Широко известен общий физический принцип — всякая система стремится к уменьшению своей потенциальной энергии, а устойчивому положению равновесия соответствует состояние с минимальным ее значением. В данной задаче рассматривается взаимодействие жидкости с поверхностью твердого тела. Для описания такого взаимодействия вводят следующие параметры:$\sigma_0$ — поверхностное натяжение на границе жидкости с газом;$\sigma_1$ — поверхностное натяжение на границе жидкости с твердым телом;$\sigma_2$ — поверхностное натяжение на границе твердого тела с газом;$\theta$ — краевой угол (угол смачивания). Величины $\sigma_0$, $\sigma_1$, $\sigma_2$ имеют смысл поверхностной энергии, приходящейся на единицу площади контакта сред.Во всех частях задачи используйте следующие численные значения для воды:поверхностное натяжение $\sigma_0=0.072~\frac{Н}{м}$;краевой угол $\theta=20^{\circ}$;плотность жидкости $\rho=1.0\cdot 10^3~\frac{кг}{м^3}$;ускорение свободного падения $g=9.8~\frac{м}{с^2}$.
Докажите, что изменение поверхностной энергии на границе жидкости и твердого тела определяется формулой $$\Delta U_S=-\sigma_0\cos\theta\Delta S, \tag{1}$$ где $\Delta S$ — изменение площади соприкосновения жидкости с твердым телом. Открытая трубка с внутренним радиусом $R=1.0~мм$ опущена вертикально так, что ее нижний конец касается поверхности воды. Пусть уровень воды в трубке находится на некоторой высоте $h$, не обязательно соответствующей положению равновесия.
Запишите формулу для изменения поверхностной энергии $\Delta U_S$ системы при дополнительном поднятии воды в трубке на малую высоту $\Delta h$.
Запишите формулу для изменения потенциальной энергии жидкости в поле тяжести $\Delta U_G$ при дополнительном поднятии воды в трубке на малую высоту $\Delta h$.
Используя принцип минимума потенциальной энергии, найдите высоту подъема воды в трубке $h_0$ в состоянии равновесия. Рассчитайте численное значение этой величины. В воду вертикально опущена длинная коническая трубка, так что ее нижний конец опущен в воду. Внутренний радиус трубки в ее нижнем основании равен $R=1.0~мм$, а в верхнем основании — близок к нулю. Стенки трубки составляют угол $\alpha$ с вертикалью.  Пусть уровень воды в трубке находится на некоторой высоте $h$, не обязательно соответствующей положению равновесия.
Запишите формулу для изменения поверхностной энергии $\Delta U_S$ системы при дополнительном поднятии воды в трубке на малую высоту $\Delta h$.
Запишите формулу для изменения потенциальной энергии жидкости в поле тяжести $\Delta U_G$ при дополнительном поднятии воды в трубке на малую высоту $\Delta h$.
Получите уравнение для определения высоты подъема воды в трубке $h_1$ в состоянии равновесия и выразите параметры этого уравнения через $\sigma_0$, $\theta$, $\alpha$ и найденную в п.2.3 высоту $h_0$.
Пусть угол $\alpha=1.1\cdot 10^{-2}~рад$. Трубку частично заполняют водой до некоторого уровня $H$. Найдите зависимость установившейся высоты уровня воды в трубке от $H$.
Укажите диапазон углов $\alpha$ (и его численные значения) при котором вода полностью заполнит трубку. Бутылка заполнена водой и перевернута вертикально пробкой вниз. В пробке проделаны два одинаковых круглых отверстия, радиусы которых равны $R$.
При каком минимальном значении радиусов отверстий вода начнет вытекать из бутылки? Небольшую выпуклость сферической формы можно приближенно описать функцией$$z=h\left(1-\frac{r^2}{R^2}\right),$$где $R$ — радиус выпуклости, $h$ — ее высота, причем $h\ll R$.Тогда с точностью до малых величин высшего порядка: площадь ее сферической части равна$$S=\pi(R^2+h^2),$$а потенциальная энергия в поле тяжести$$U=\frac{\pi R^2 h^2}{6}\rho g.$$
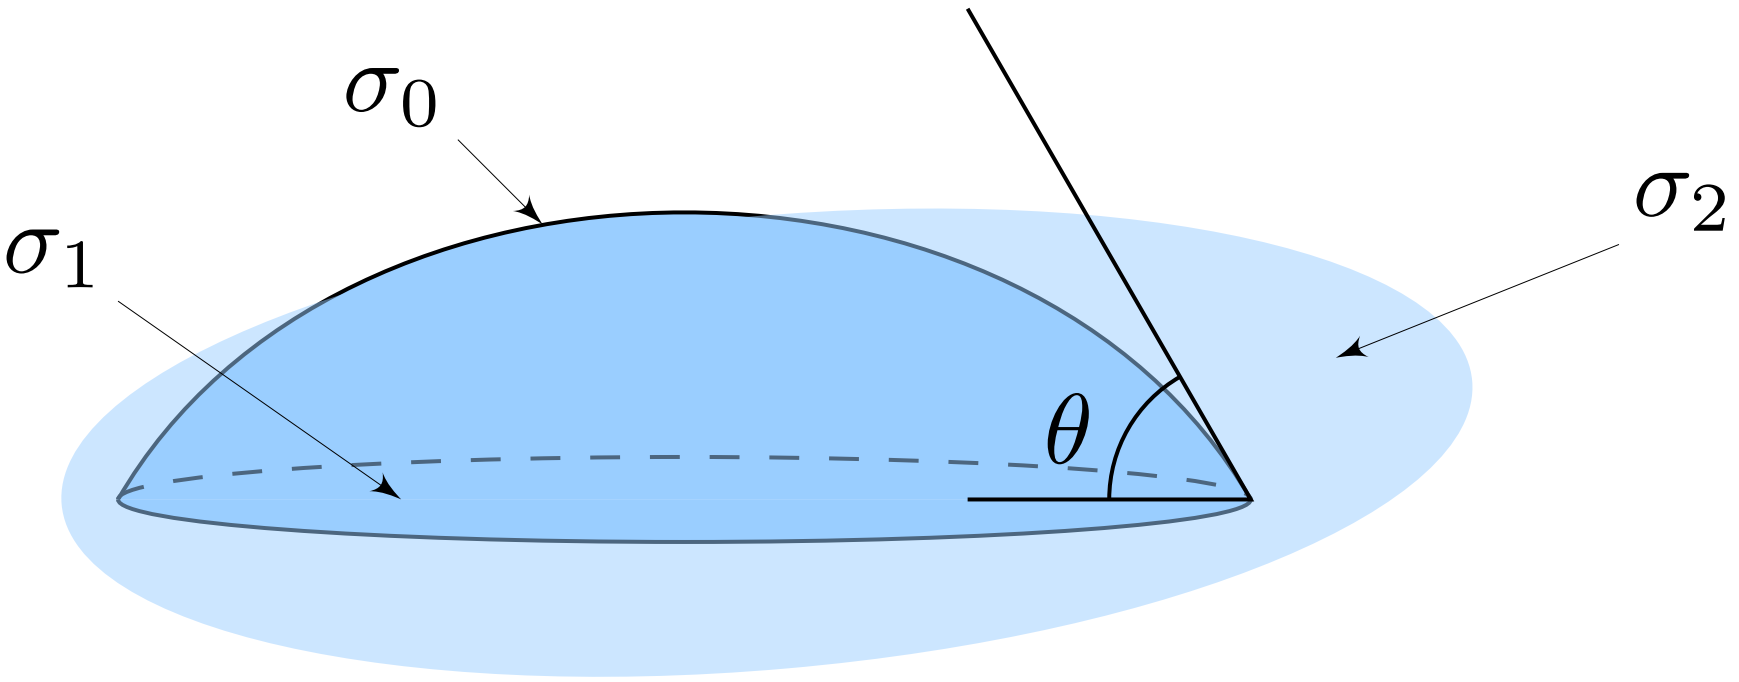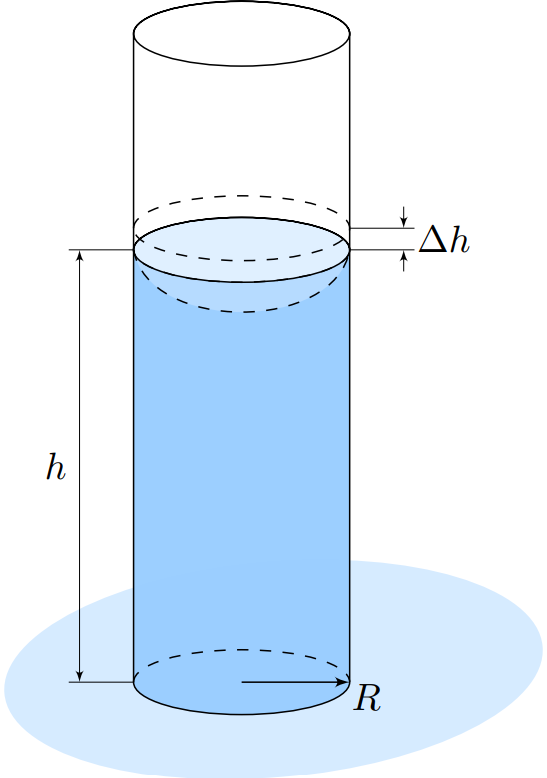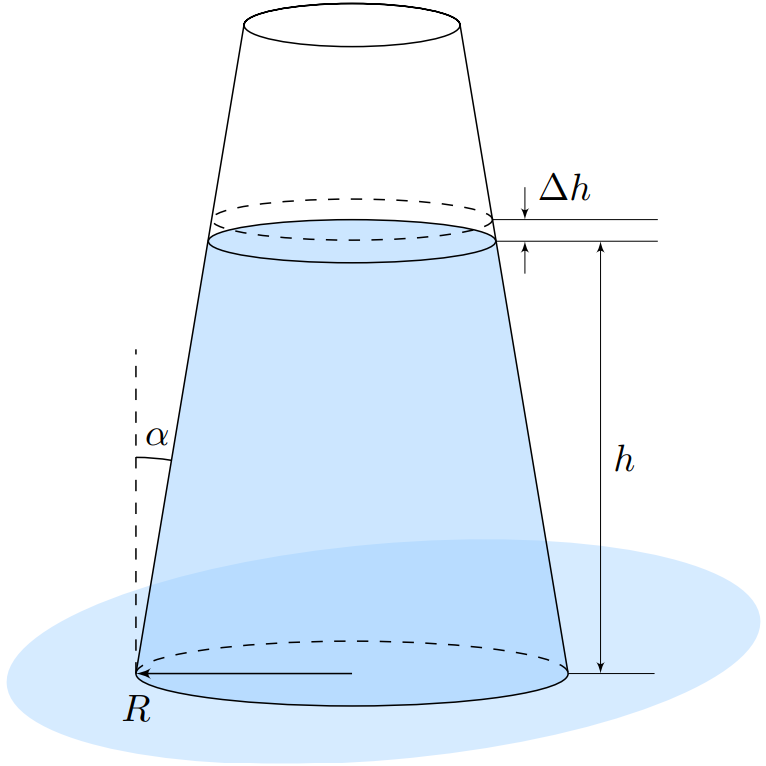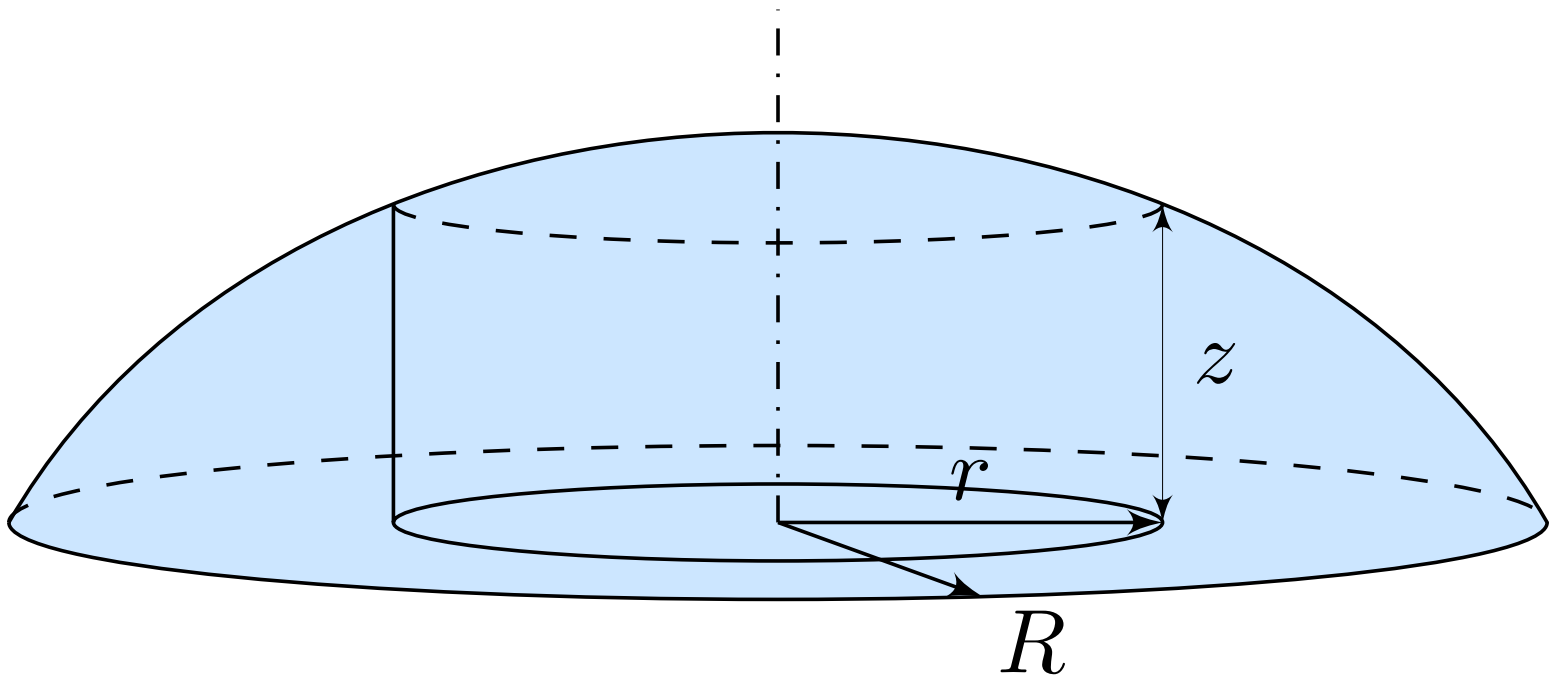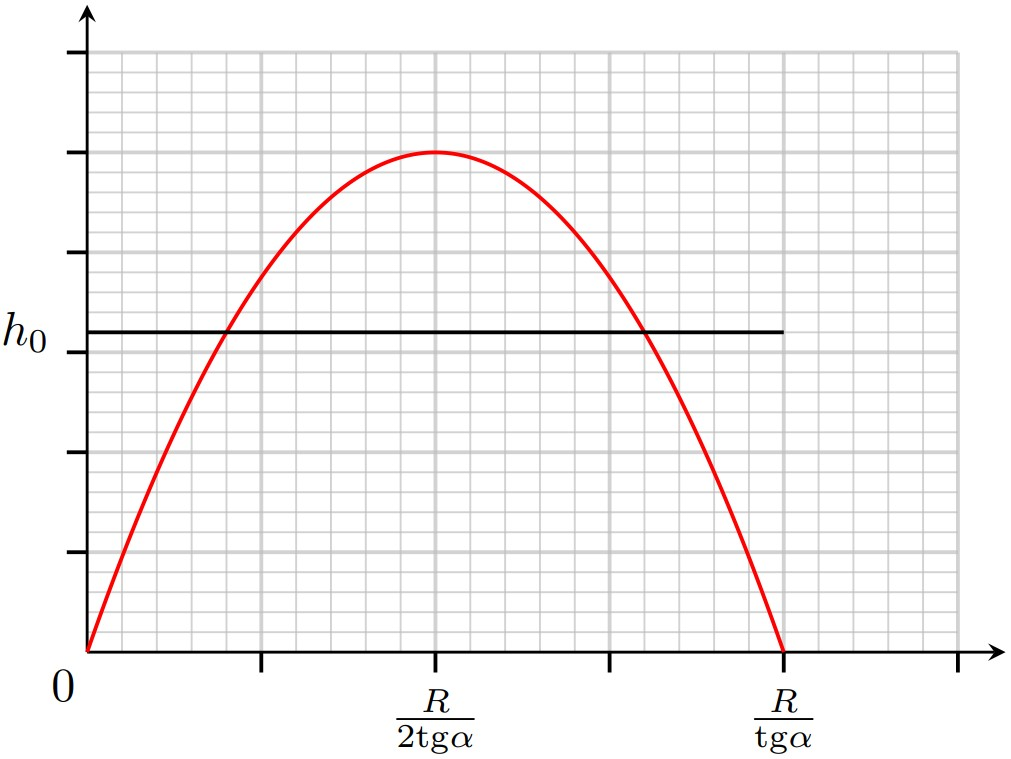
Докажите, что изменение поверхностной энергии на границе жидкости и твердого тела определяется формулой  $$\Delta U_S=-\sigma_0\cos\theta\Delta S, \tag{1}$$  где $\Delta S$ — изменение площади соприкосновения жидкости с твердым телом.
Решение: Изменение поверхностной энергии взаимодействия жидкости с твердым телом можно представить в виде $$\Delta U_S=-(\sigma_2-\sigma_1)\Delta S. \tag{1}$$Рассматривая малый отрезок $\Delta l$ на границе капли можно записать условие его равновесия$$(\sigma_2-\sigma_1)\Delta l=\sigma_0\Delta l\cos\theta. \tag{2}$$Из этих формул следует, что $$\Delta U_S=-\sigma_0\cos\theta\Delta S. \tag{3}$$
Ответ:

Запишите формулу для изменения поверхностной энергии $\Delta U_S$ системы при дополнительном поднятии воды в трубке на малую высоту $\Delta h$.
Решение: Формула для изменения поверхностной энергии $\Delta U_S$ системы при дополнительном поднятии воды в трубке на малую высоту $\Delta h$ имеет вид$$\Delta U_S=-\sigma_0\cos\theta\cdot \Delta S=-\sigma_0\cos\theta\cdot 2\pi R\Delta h, \tag{4}$$где $\Delta S=2\pi R\Delta h$ — изменение площади соприкосновения жидкости с внутренней поверхностью трубки.
Ответ: $$\Delta U_S=-\sigma_0\cos\theta\cdot 2\pi R\Delta h.$$

Запишите формулу для изменения потенциальной энергии жидкости в поле тяжести $\Delta U_G$ при дополнительном  поднятии воды в трубке на малую высоту $\Delta h$.
Решение: Формула для изменения потенциальной энергии жидкости в поле тяжести $\Delta U_G$ при дополнительном поднятии воды в трубке на малую высоту $\Delta h$ записывается в виде$$\Delta U_G=\pi R^2 \Delta h \rho gh. \tag{5}$$При ее выводе учтено, что масса жидкости $\Delta m=\pi R^2\Delta h\rho$ поднимается на высоту $h$.
Ответ: $$\Delta U_G=\pi R^2 \Delta h \rho gh.$$

Используя принцип минимума потенциальной энергии, найдите высоту подъема воды в трубке $h_0$ в состоянии равновесия. Рассчитайте численное значение этой величины.
Решение: Если $|\Delta U_S|$ превышает величину $\Delta U_G$, то энергия системы при подъеме жидкости будет уменьшаться, следовательно жидкость будет продолжать подъем, в противном случае жидкость начнет опускаться. Вблизи положения равновесия суммарное изменение энергии должно быть равно нулю, отсюда следует, что$$\sigma_0\cos\theta\cdot 2\pi R\Delta h=\pi R^2\Delta h\rho gh \Rightarrow h_0=\frac{2\sigma_0\cos\theta}{\rho gR}. \tag{6}$$Подстановка численных значений приводит к результату$$h_0=\frac{2\sigma_0\cos\theta}{\rho gR}=\frac{2\cdot 0.071\cdot\cos 20^{\circ}}{1.0\cdot 10^3\cdot 9.8\cdot 1.0\cdot 10^{-3}}=1.4\cdot 10^{-2}~м=14~мм. \tag{7}$$
Ответ: $$h_0=\frac{2\sigma_0\cos\theta}{\rho gR}=14~мм. $$

Запишите формулу для изменения поверхностной энергии $\Delta U_S$ системы при дополнительном поднятии воды в трубке на малую высоту $\Delta h$.
Решение: В этом случае формула для изменения поверхностной энергии $\Delta U_S$ системы при дополнительном поднятии воды в трубке на малую высоту $\Delta h$ имеет вид$$\Delta U_S=-\sigma_0\cos\theta\cdot \Delta S=-\sigma_0\cos\theta\cdot 2\pi r\frac{\Delta h}{\cos\alpha}. \tag{8}$$Здесь $r=R-h\operatorname{tg}\alpha$ — радиус трубки на высоте $h$.
Ответ: $$\Delta U_S=-\sigma_0\cos\theta\cdot 2\pi r\frac{\Delta h}{\cos\alpha}.$$

Запишите формулу для изменения потенциальной энергии жидкости в поле тяжести $\Delta U_G$ при дополнительном поднятии воды в трубке на малую высоту $\Delta h$.
Решение: Изменение потенциальной энергии жидкости в поле тяжести $\Delta U_G$ при дополнительном поднятии воды в трубке на малую высоту $\Delta h$ определяется формулой$$\Delta U_G=\pi r^2\Delta h\rho gh. \tag{9}$$
Ответ: $$\Delta U_G=\pi r^2\Delta h\rho gh.$$

Получите уравнение для определения высоты подъема воды в трубке $h_1$ в состоянии равновесия и выразите параметры этого уравнения через $\sigma_0$, $\theta$, $\alpha$ и найденную в п.2.3 высоту $h_0$.
Решение: Как и ранее, условию равновесия соответствует равенство модулей найденных изменений энергии$$\sigma_0\cos\theta\cdot 2\pi r\frac{\Delta h}{\cos\alpha}=\pi r^2\Delta h\rho gh. \tag{10}$$Подставляя выражение для радиуса трубки на высоте $h$, получим уравнение$$\frac{2\sigma_0\cos\theta}{R-h\operatorname{tg}\alpha}=\rho gh\cos\alpha, \tag{11}$$в котором легко выделить параметр $$\frac{2\sigma_0\cos\theta}{\rho gR\left(1-\frac{h}{R}\operatorname{tg}\alpha\right)}=h\cos\alpha \Rightarrow \frac{h_0}{1-\frac{h}{R}\operatorname{tg}\alpha}=h\cos\alpha. \tag{12}$$
Ответ:

Пусть угол $\alpha=1.1\cdot 10^{-2}~рад$. Трубку частично заполняют водой до некоторого уровня $H$. Найдите зависимость установившейся высоты уровня воды в трубке от $H$.
Ответ:

Укажите диапазон углов $\alpha$ (и его численные значения) при котором вода полностью заполнит трубку.
Решение: Вода полностью заполнит трубку при любом начальном $H$, если уравнение $(12)$ корней не имеет. Это условие будет выполняться при $$h_0 > \frac{R}{4\operatorname{tg}\alpha}\cos\alpha, \tag{14}$$или $$\sin\alpha > \frac{R}{4h_0}=0.018.$$
Ответ: $$\sin\alpha > \frac{R}{4h_0}=0.018.$$

При каком минимальном значении радиусов отверстий вода начнет вытекать из бутылки?
Решение: Вода начнет вытекать через отверстие только тогда, когда поверхность воды в отверстиях потеряет устойчивость. Это произойдет, если уменьшение потенциальной энергии в поле тяжести земли превысит по модулю увеличение поверхностной энергии. Это условие выражается неравенством$$2\sigma_0\pi h^2 < 2\frac{\pi R^2h^2}{6}\rho g, \tag{15}$$из которого следует$$R > \sqrt{\frac{6\sigma_0}{\rho g}}=6.6~мм. \tag{16}$$
Ответ: $$R > \sqrt{\frac{6\sigma_0}{\rho g}}=6.6~мм.$$
Темы:
T, Жаутыковские